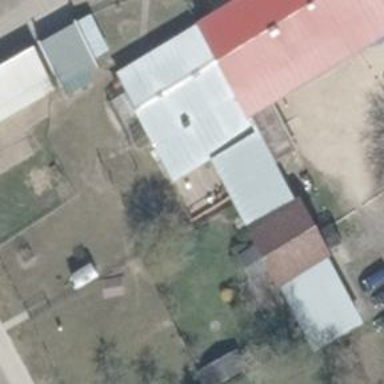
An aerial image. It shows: Farm shop.